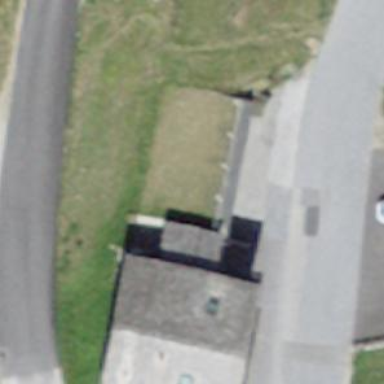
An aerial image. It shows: Flat-roofed building.